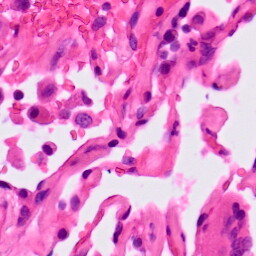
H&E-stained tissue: Lung